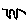
Label: zigzag